Question: I have a critical problem with MySQL Workbench: I actually cannot edit the "Columns" tab, because it is greyed out.
I tried to edit a table's columns both for a newly created diagram and for an existing diagram, but with no luck. Is there a bug in the last versions of WB, or am I missing something else?
I found this problem both with the WB version installed via the OS package management (apt) and with the version installed from source.
OS: debian jessie/sid
WB version (installed via APT): 6.1.7 build 1788 (6.1.7+dfsg-1)
WB version (installed from source): 6.2.3 build 2280
P.S. I have already readed a couple of similar questions (see <URL>, but they don't fit with my problem.

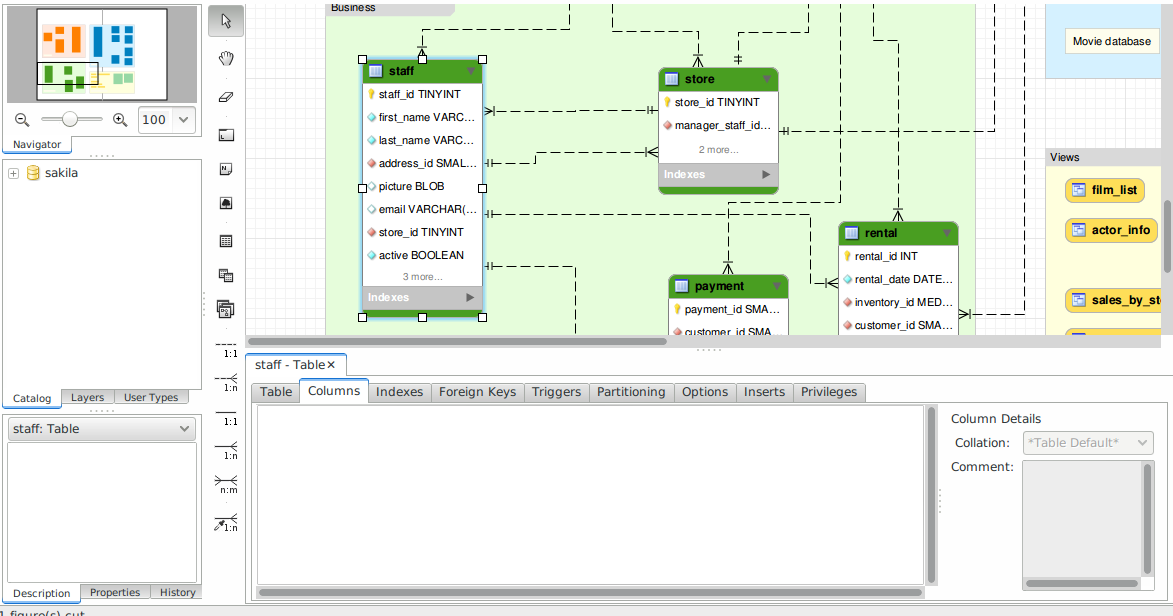
Answer: If you want it to work before Debian updates it, I suggest you to download the mysql-workbench source, apply <URL>, build the package and then install it.
EDIT:
As normal user, open a terminal and do the following:
'''
cd ~
mkdir mysql-workbench-source
cd mysql-workbench-source
su root (type root password)
apt-get install build-essential
apt-get install pbuilder
apt-get source mysql-workbench
apt-get build-dep mysql-workbench
cd mysql-workbench-6.1.7+dfsg/frontend/linux/linux_utilities
cp ~/Downloads/glib.diff . (don't forget the last dot).
patch <glib.diff
cd ~/mysql-workbench-6.1.7+dfsg
debuild -us -uc -b (this will take a while)
cd ..
dpkg -i mysql-workbench_6.1.7+dfsg-1_amd64.deb
dpkg -i mysql-workbench-data_6.1.7+dfsg-1_all.deb
'''
It should be fixed now.